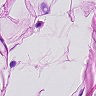
Metastatic tissue present: no